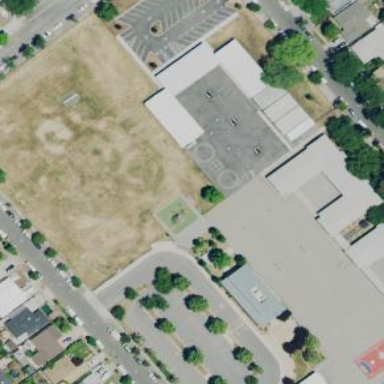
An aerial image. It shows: Schoolyard designated as leisure land.